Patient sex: M
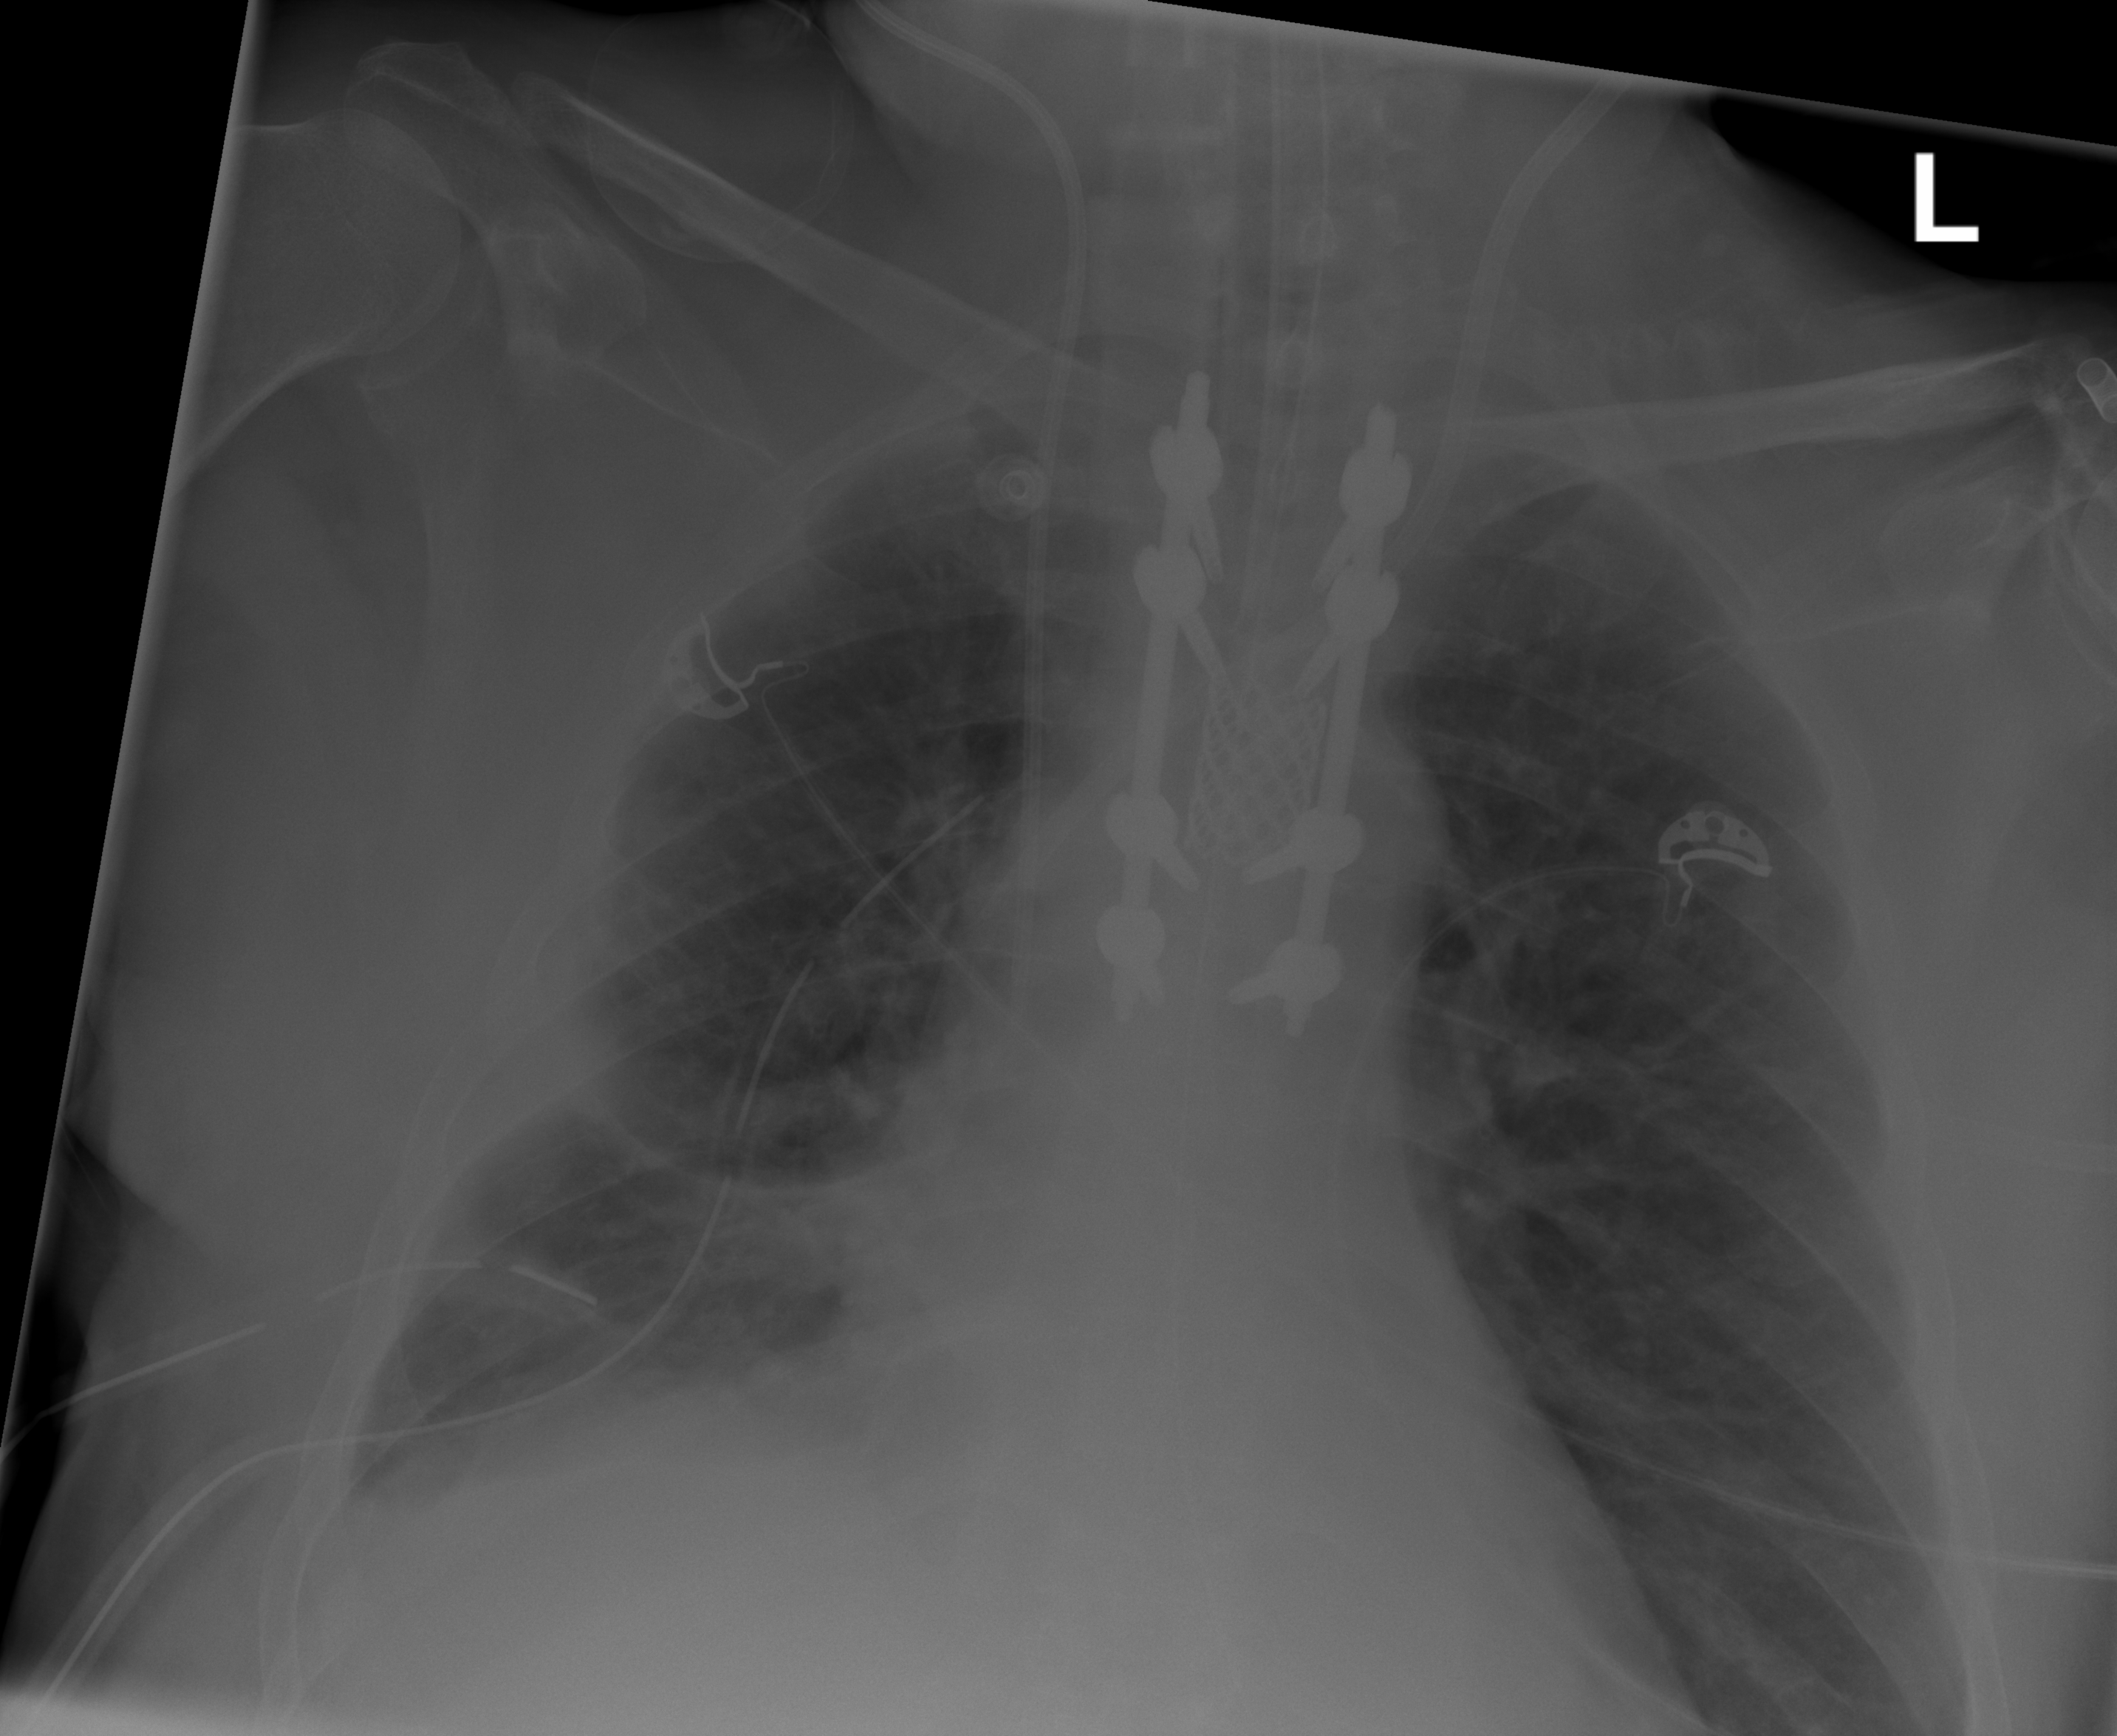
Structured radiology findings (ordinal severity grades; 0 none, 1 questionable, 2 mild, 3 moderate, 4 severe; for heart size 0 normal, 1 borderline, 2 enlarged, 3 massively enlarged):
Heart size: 2
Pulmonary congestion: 0
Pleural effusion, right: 2
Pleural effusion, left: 1
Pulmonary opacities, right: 2
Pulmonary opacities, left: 0
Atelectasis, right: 2
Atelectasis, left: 0